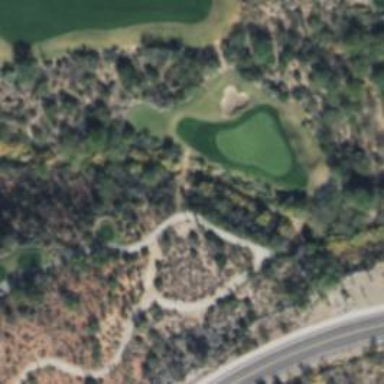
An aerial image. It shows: View of golf hole.